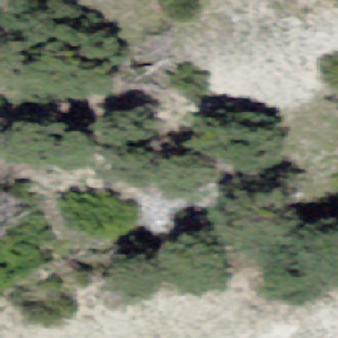
Label: other